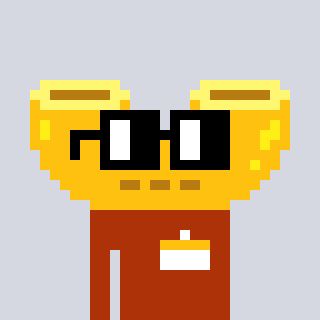
a pixel art character with square black glasses, a macaroni-shaped head and a hotbrown-colored body on a cool background